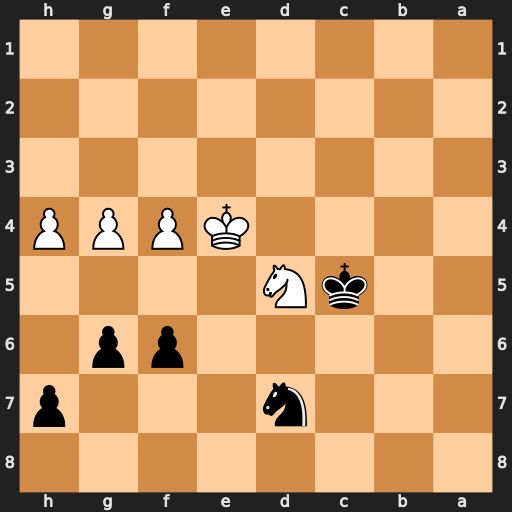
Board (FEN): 8/3n3p/5pp1/2kN4/4KPPP/8/8/8
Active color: b
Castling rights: -
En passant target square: -
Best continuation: f5+ gxf5 gxf5+ Kxf5 Kxd5